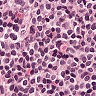
Metastatic tissue present: no